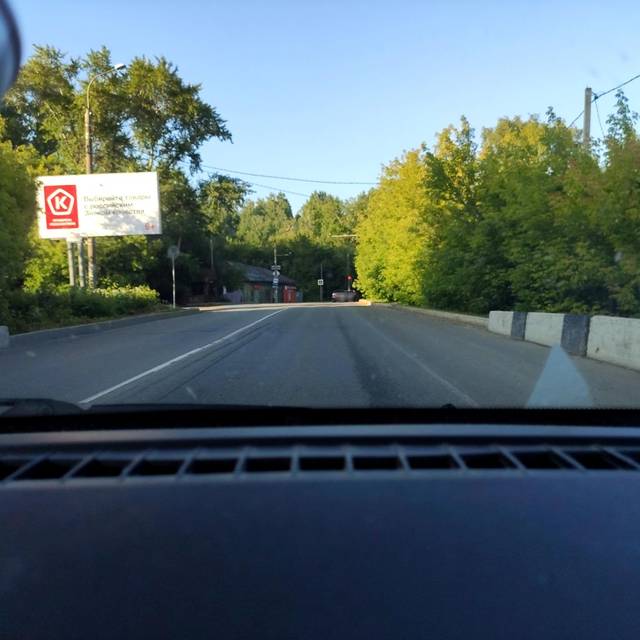
Region: Russia
Coordinates: 58.058, 56.337